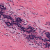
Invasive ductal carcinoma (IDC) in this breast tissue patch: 0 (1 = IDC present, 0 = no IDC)